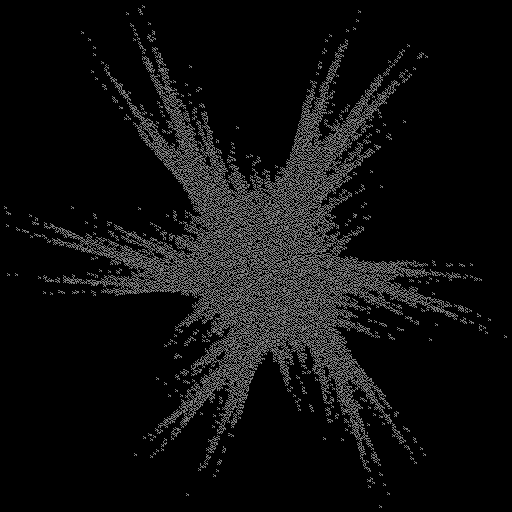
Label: gaku